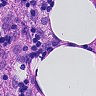
Metastatic tissue present: no